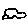
Label: car